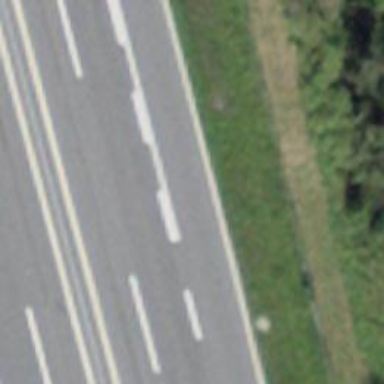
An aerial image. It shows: Asphalt trunk highway designated as motorroad.